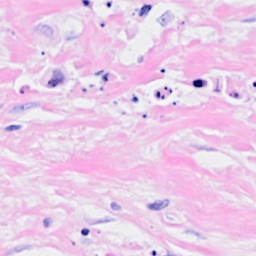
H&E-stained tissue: Breast